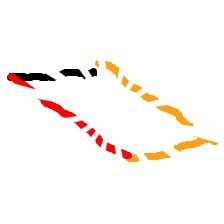
Shape: parallelogram